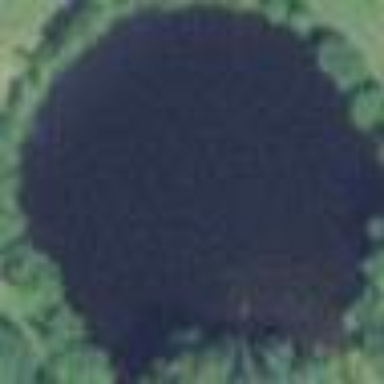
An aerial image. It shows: Peaceful pond surrounded by nature.